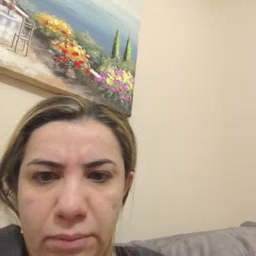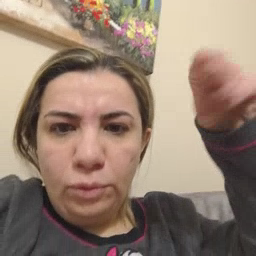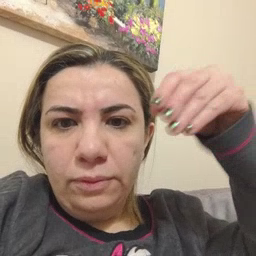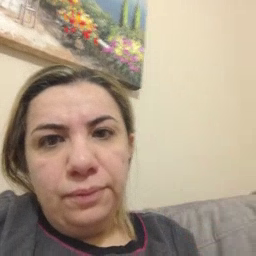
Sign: store